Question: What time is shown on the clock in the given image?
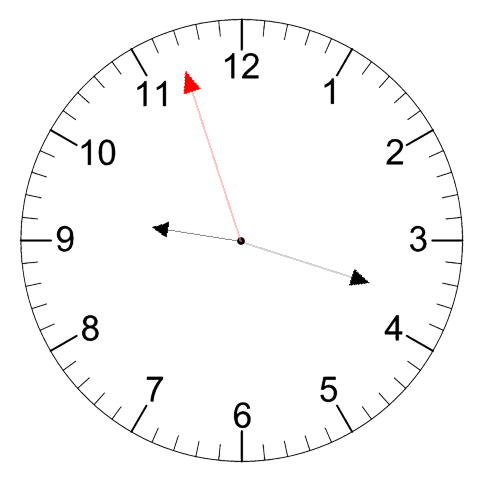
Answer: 09:17:57